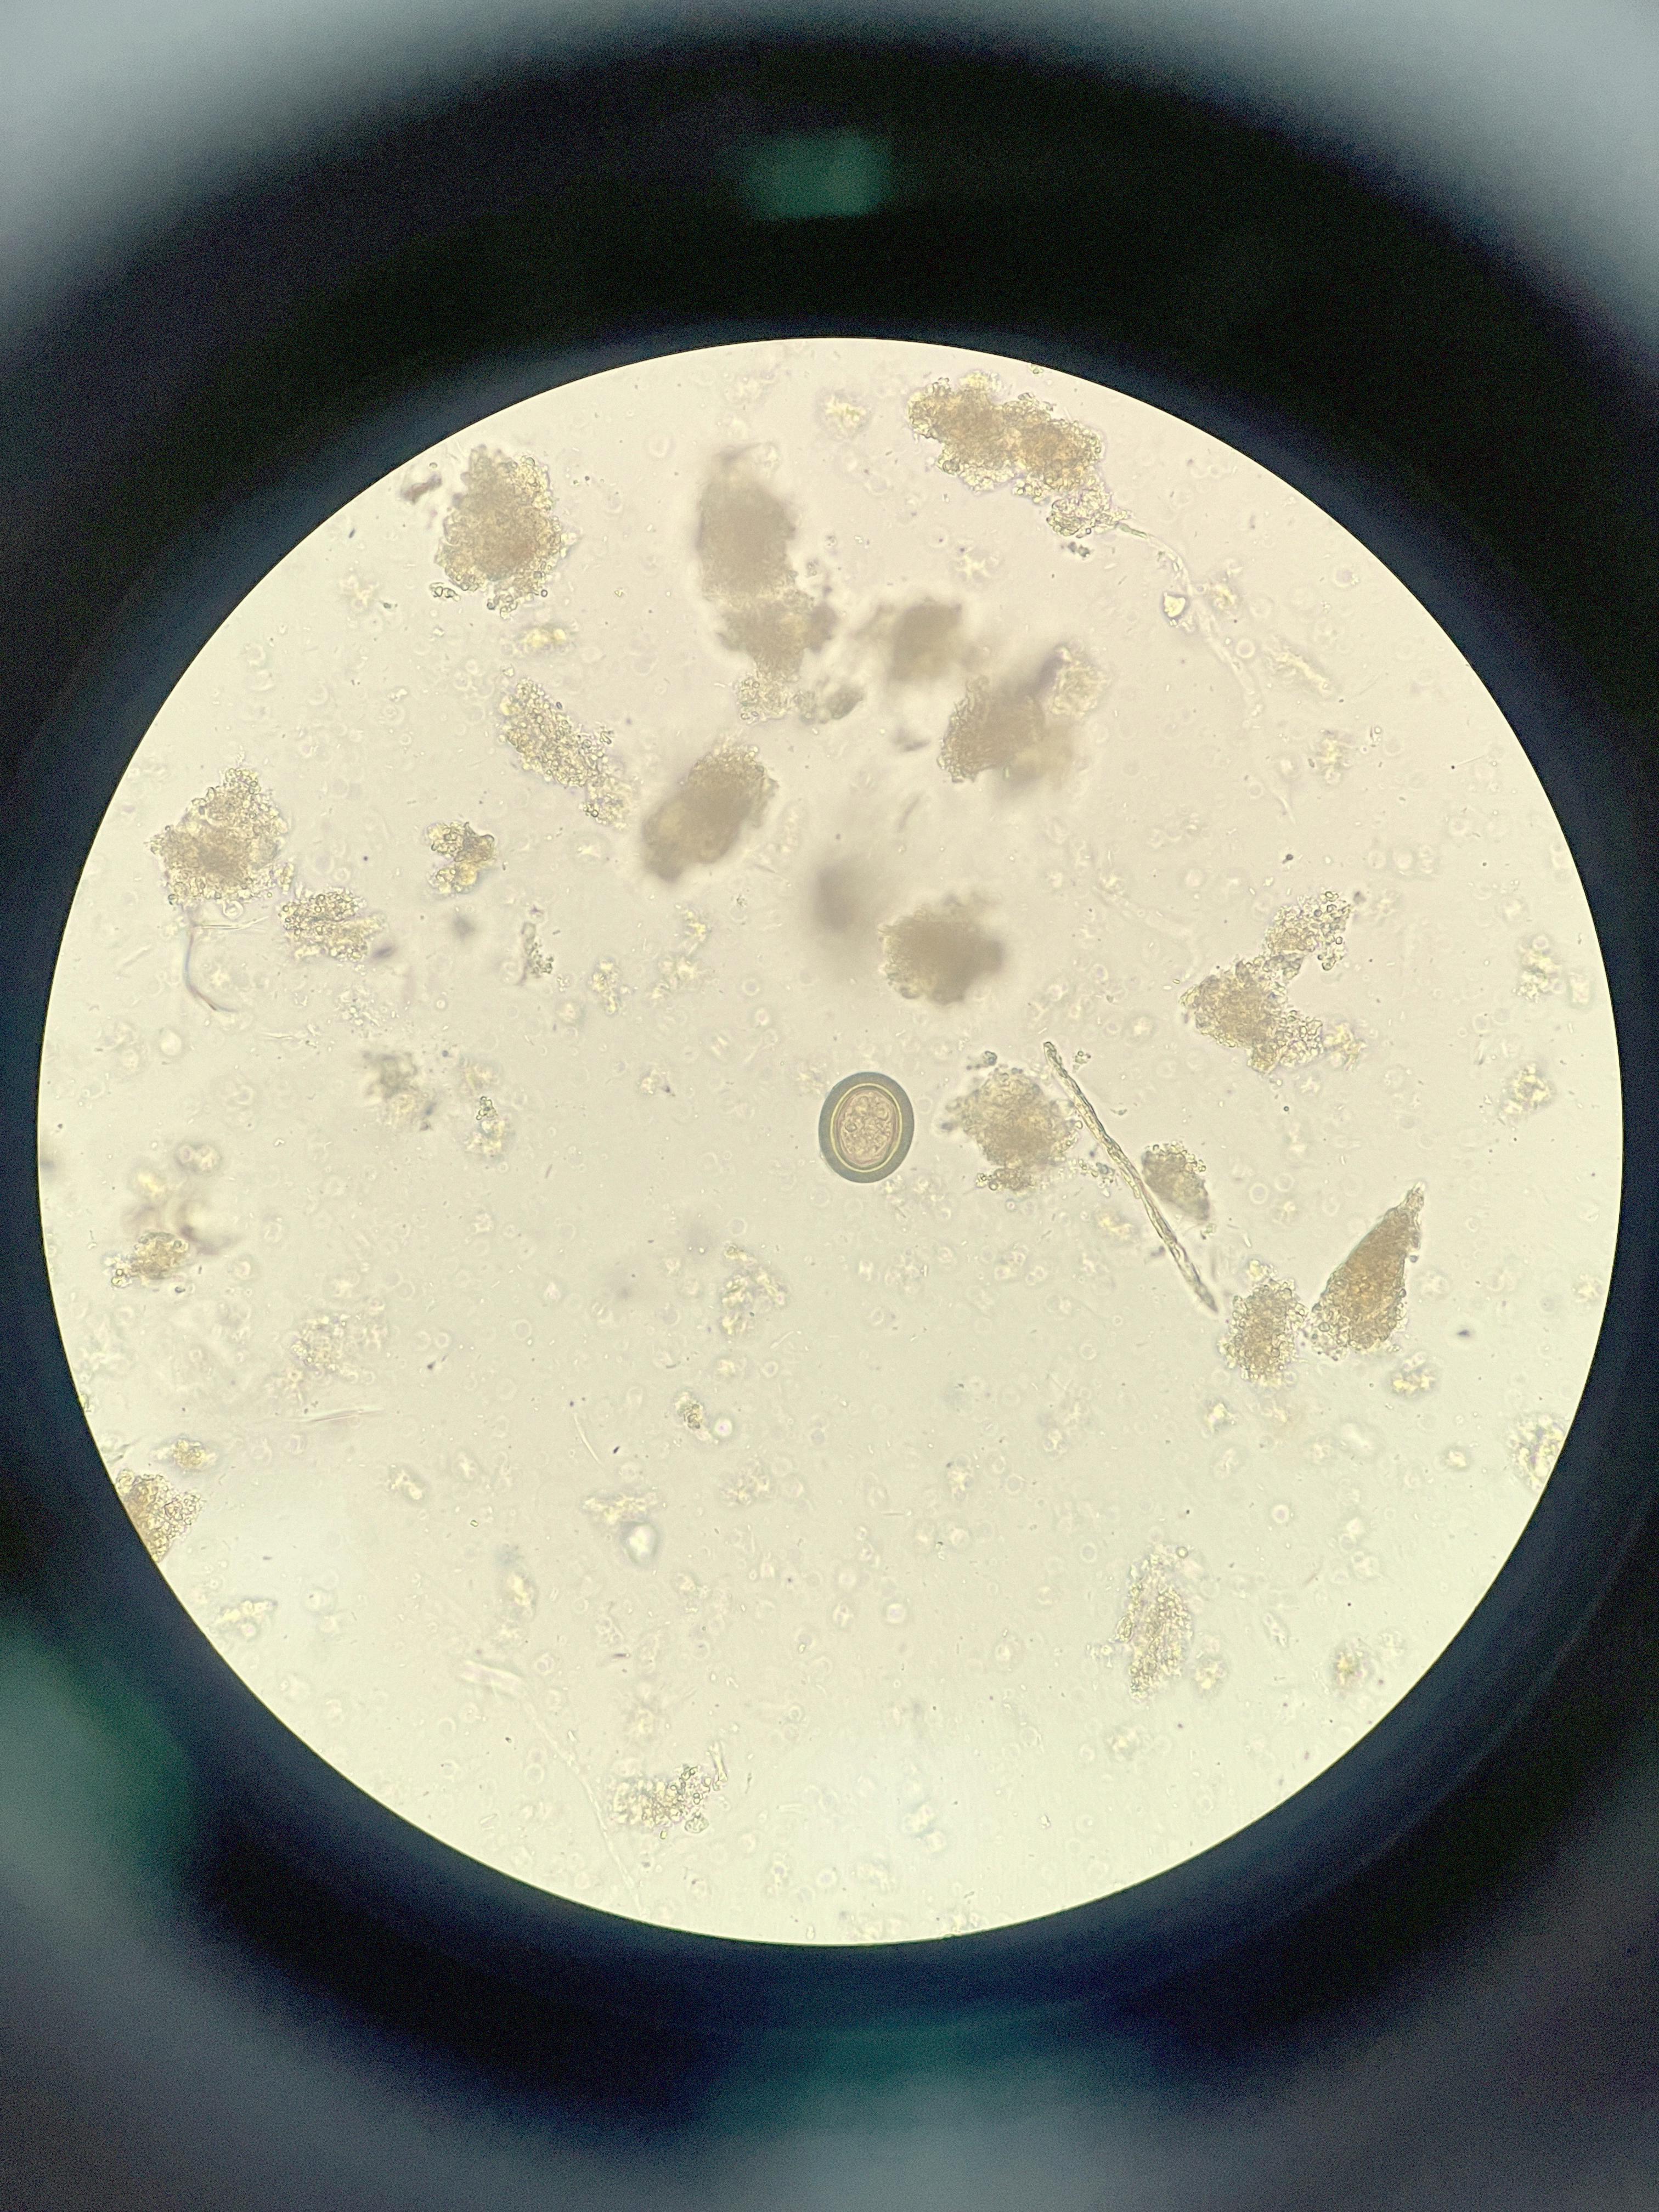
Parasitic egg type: Taenia spp. egg